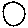
Label: circle